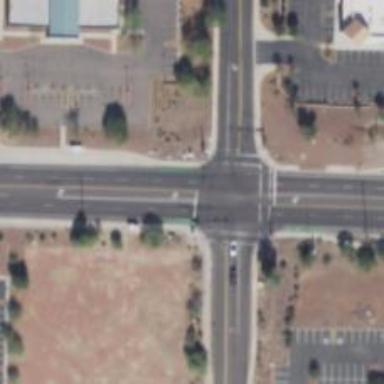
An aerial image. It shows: Solid stop line on the road marking.